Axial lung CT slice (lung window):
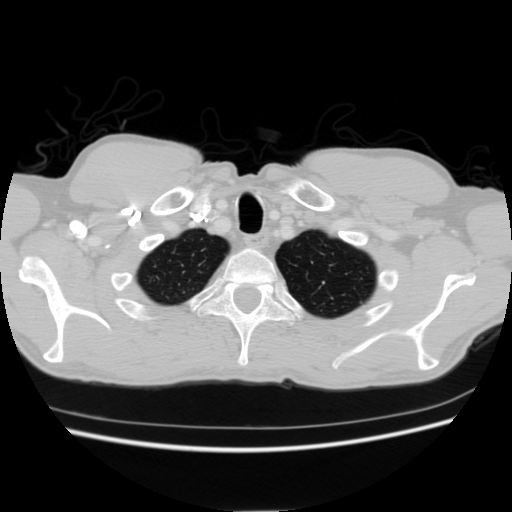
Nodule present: no